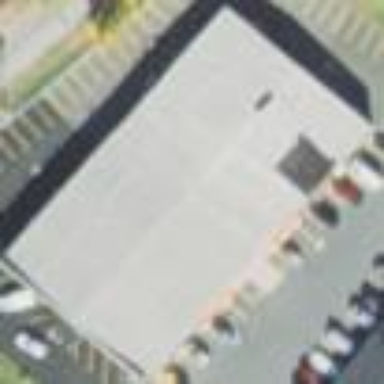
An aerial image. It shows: Part of building.